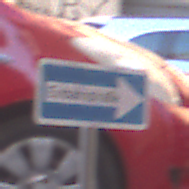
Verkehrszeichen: EinbahnstrasseRechtsweisend
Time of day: MorningAfternoon
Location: Outdoor (Urban)
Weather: Clear
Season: NotSpecified
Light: Natural